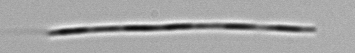
Label: Leptocylindrus